Interaction volume radius: 10 \u00c5
Interaction volume height: 20 \u00c5
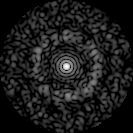
Disorder parameter: 0.8273